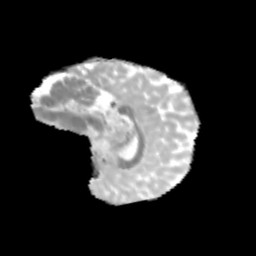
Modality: MD
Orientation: sagittal
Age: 11
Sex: male
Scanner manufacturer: siemens
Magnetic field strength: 3 T
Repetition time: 3.8 s
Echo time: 0.07 s